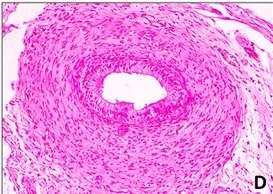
Histology of the ductus deferens.
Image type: pathology (h&e)